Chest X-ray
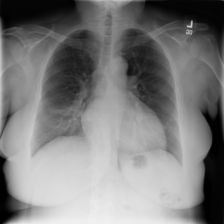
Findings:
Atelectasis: negative
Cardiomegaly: negative
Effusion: negative
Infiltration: negative
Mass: negative
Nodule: negative
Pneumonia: negative
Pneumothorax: positive
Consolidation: negative
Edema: negative
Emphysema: negative
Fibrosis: negative
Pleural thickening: negative
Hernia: negative